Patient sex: M
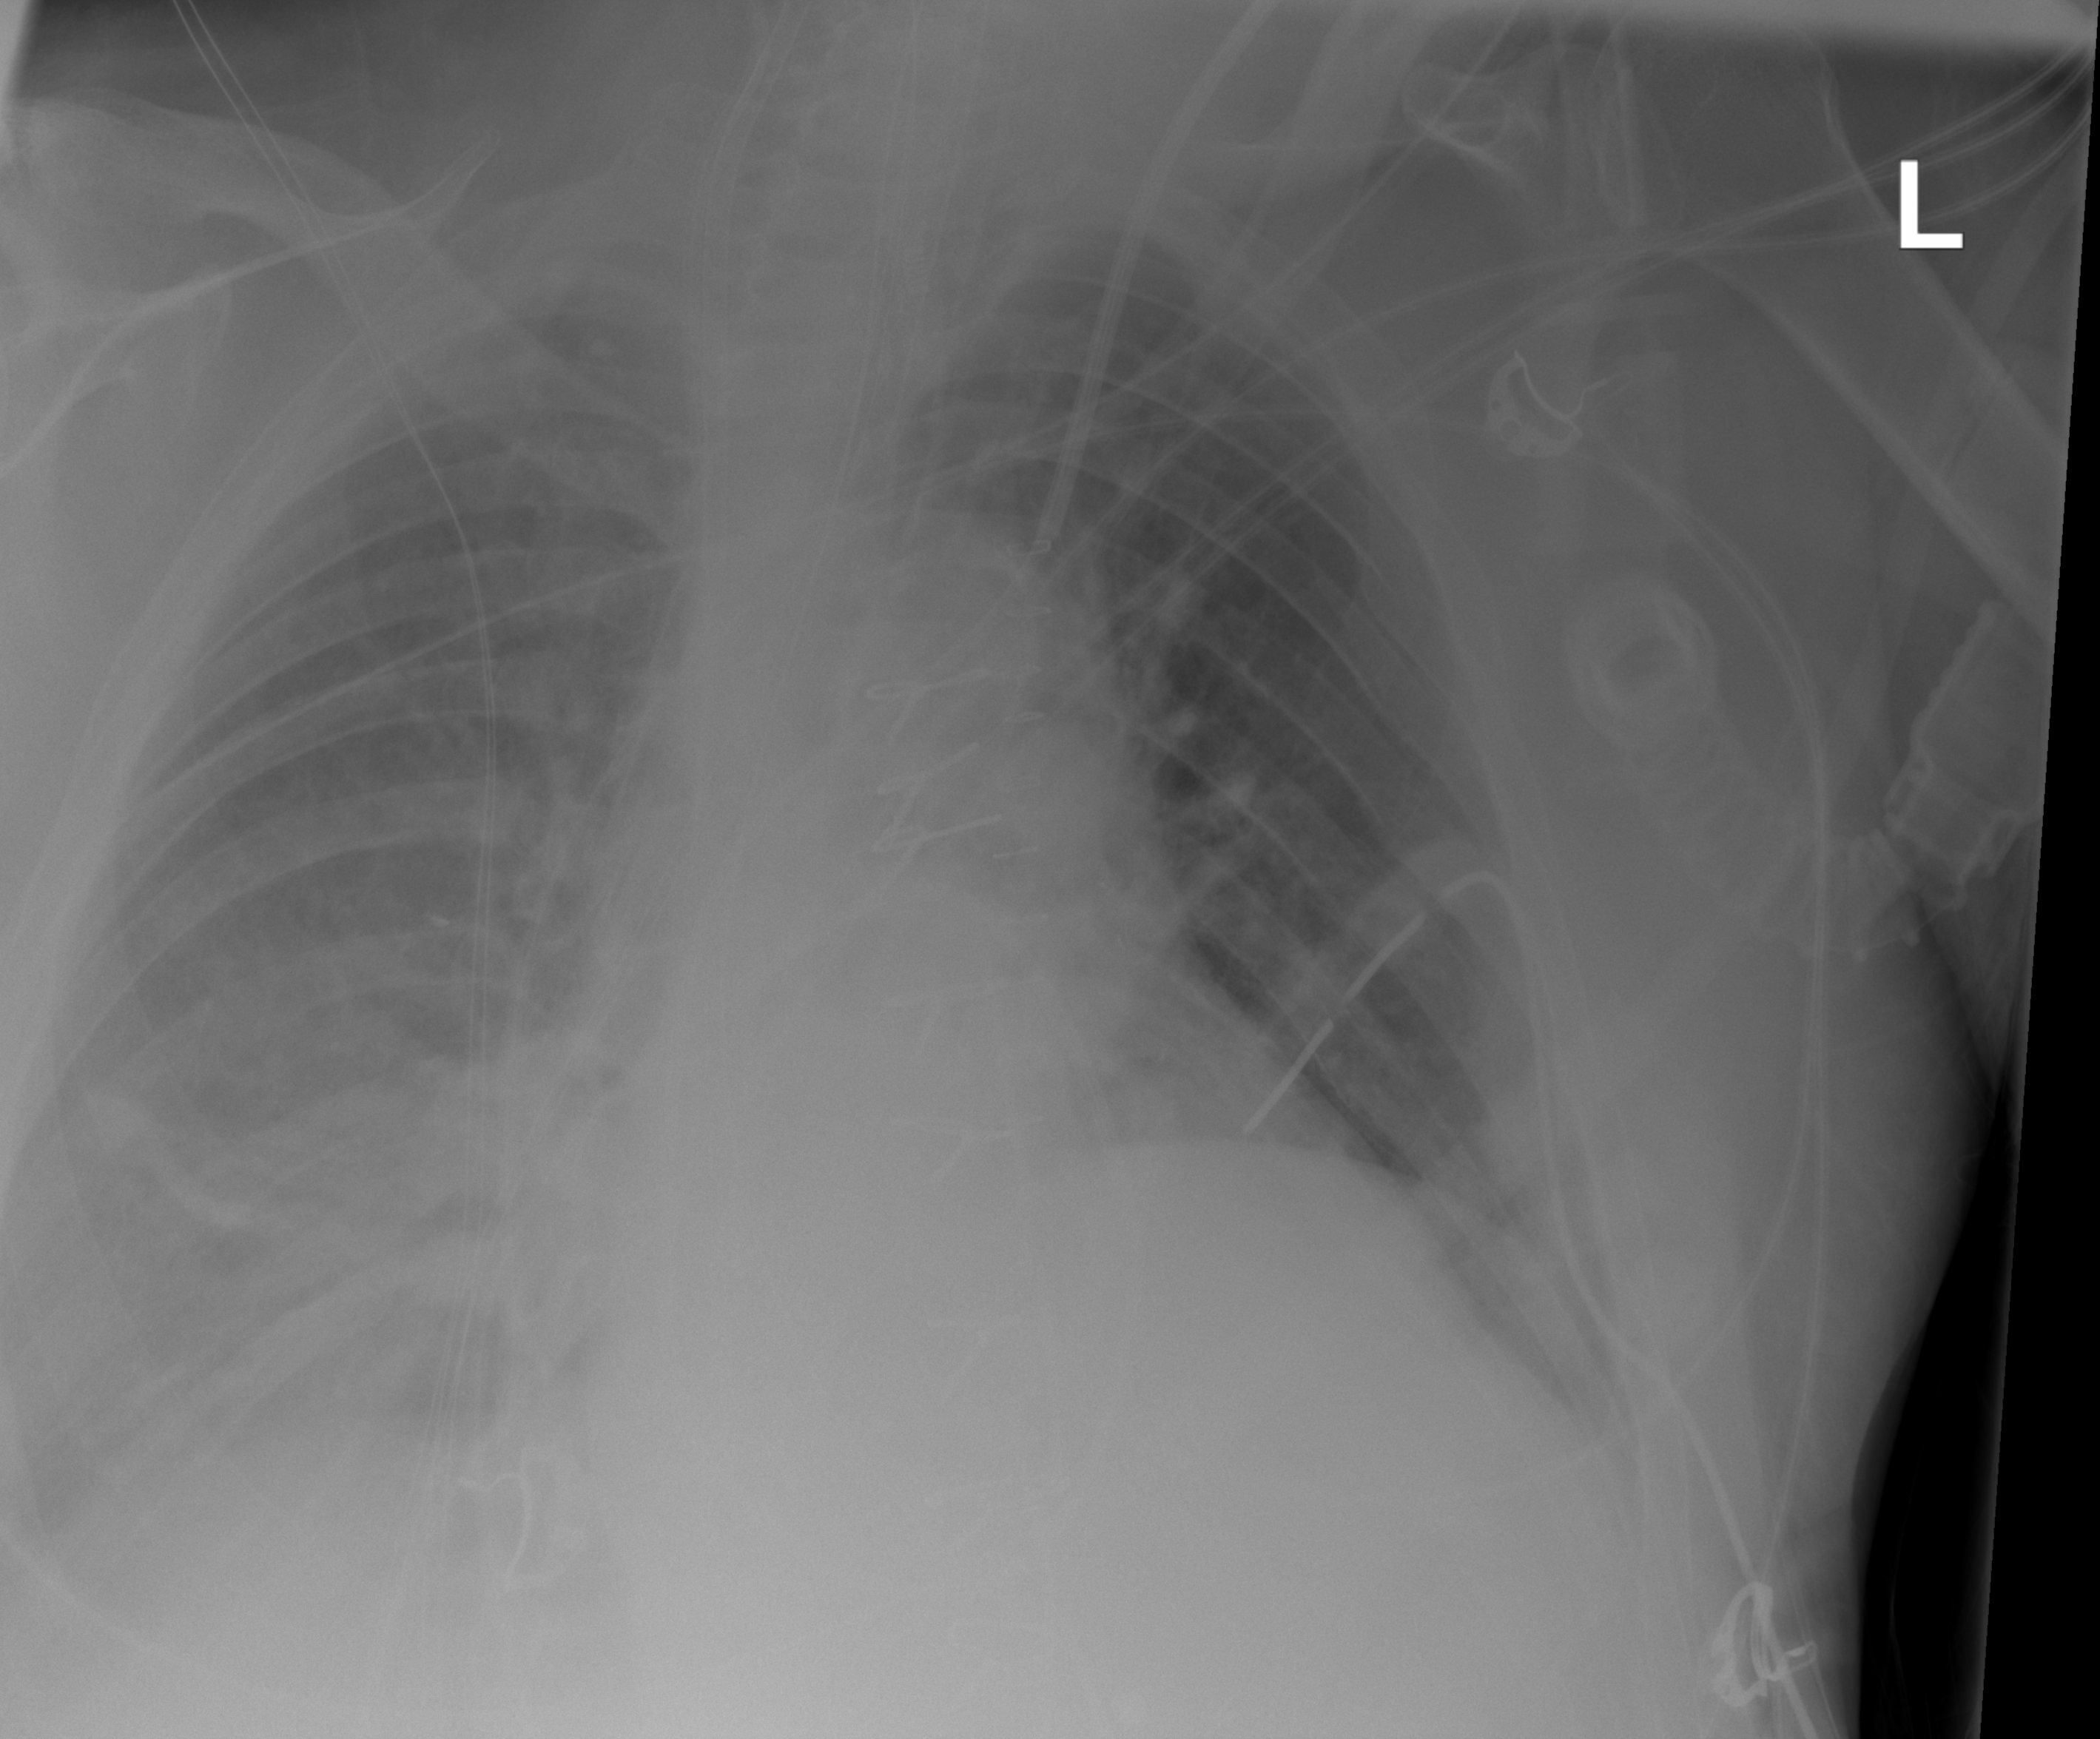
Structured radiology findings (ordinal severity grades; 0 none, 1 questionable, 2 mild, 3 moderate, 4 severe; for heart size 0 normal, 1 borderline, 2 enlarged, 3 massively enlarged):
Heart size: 2
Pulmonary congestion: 2
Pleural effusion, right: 2
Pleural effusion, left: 0
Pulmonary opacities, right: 0
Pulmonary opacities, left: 0
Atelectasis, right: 2
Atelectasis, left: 0